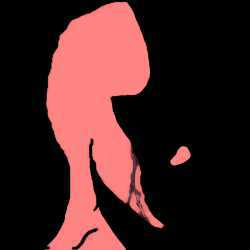
Label: 5_Wojak_with_Background